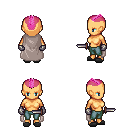
a pixel art fantasy rpg character, female body template, human, tanned skin, gray cape, teal pants, pink short mohawk hairstyle, metal gloves, gray slippers, dagger, four views (front, back, left, right), 2x2 character sprite sheet, small pixel art, hard edges, no anti-aliasing